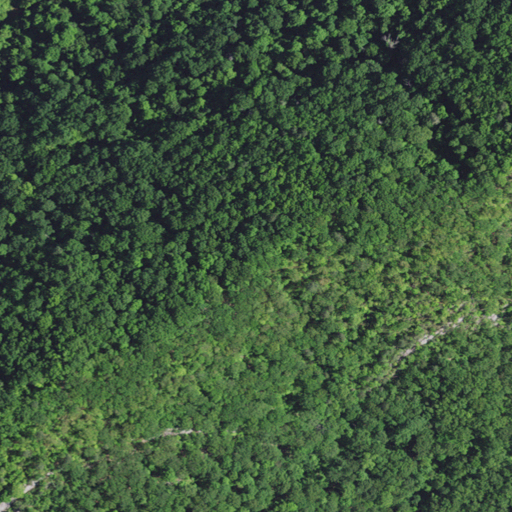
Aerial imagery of gap in Kentucky named Lockes Gap containing deciduous forest, mixed forest, and evergreen forest